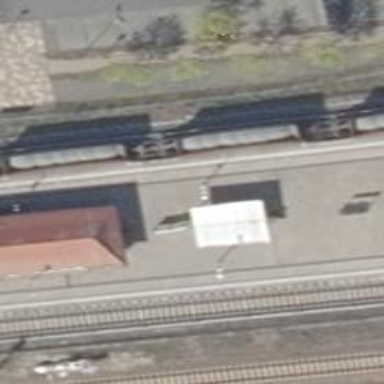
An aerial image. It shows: Grey shelter for public transport.